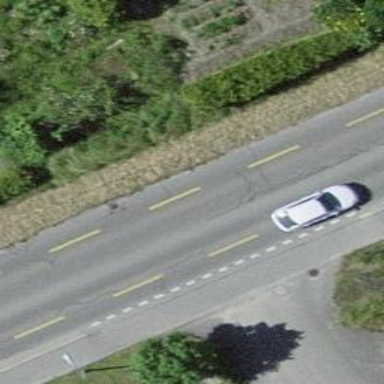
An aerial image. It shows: Secondary road with asphalt surface and dedicated cycle lane.